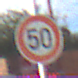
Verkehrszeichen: Geschwindigkeit50
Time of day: MorningAfternoon
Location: Outdoor (Special)
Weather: PartlyCloudy
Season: NotSpecified
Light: Natural